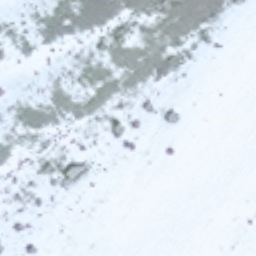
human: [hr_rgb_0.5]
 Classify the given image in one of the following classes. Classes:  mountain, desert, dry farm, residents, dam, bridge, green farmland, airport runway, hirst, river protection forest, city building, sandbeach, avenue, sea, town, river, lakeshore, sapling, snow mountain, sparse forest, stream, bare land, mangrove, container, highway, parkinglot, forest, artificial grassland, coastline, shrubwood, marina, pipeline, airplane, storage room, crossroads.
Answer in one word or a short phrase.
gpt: snow mountain